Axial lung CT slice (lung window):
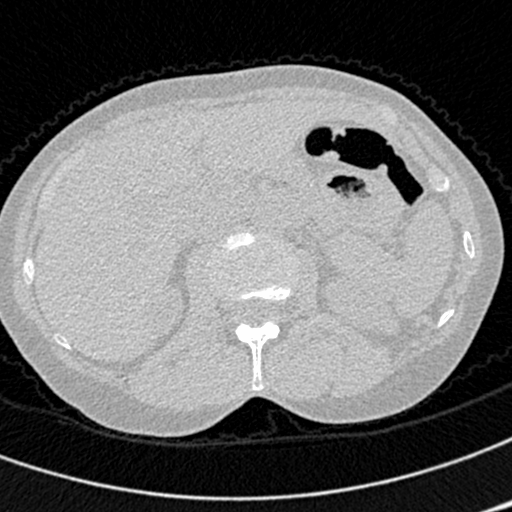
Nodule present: no